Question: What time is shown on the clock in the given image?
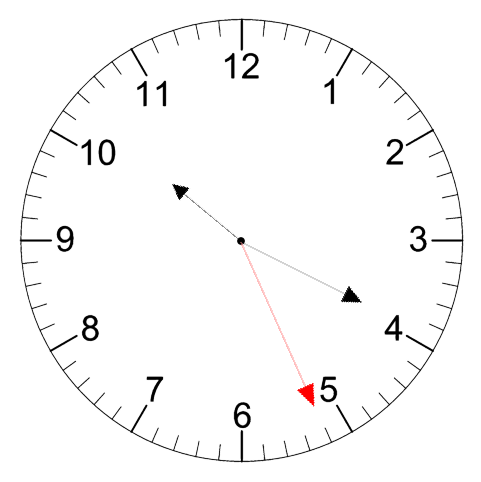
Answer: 10:19:26